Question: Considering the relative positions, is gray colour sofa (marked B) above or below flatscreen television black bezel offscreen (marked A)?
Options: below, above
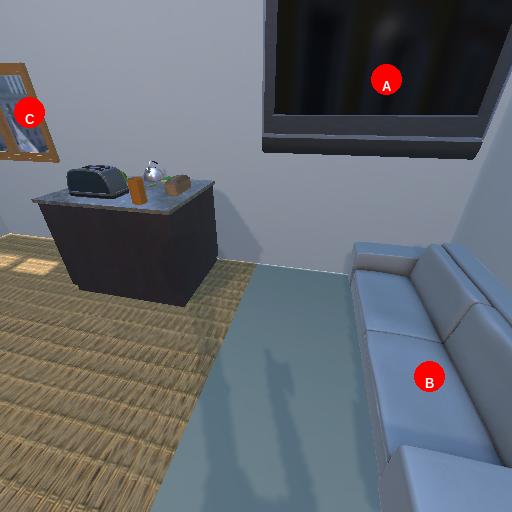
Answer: below